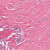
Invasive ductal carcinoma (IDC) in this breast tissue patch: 0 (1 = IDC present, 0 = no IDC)